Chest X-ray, PA view. Patient: 63 years old, sex M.
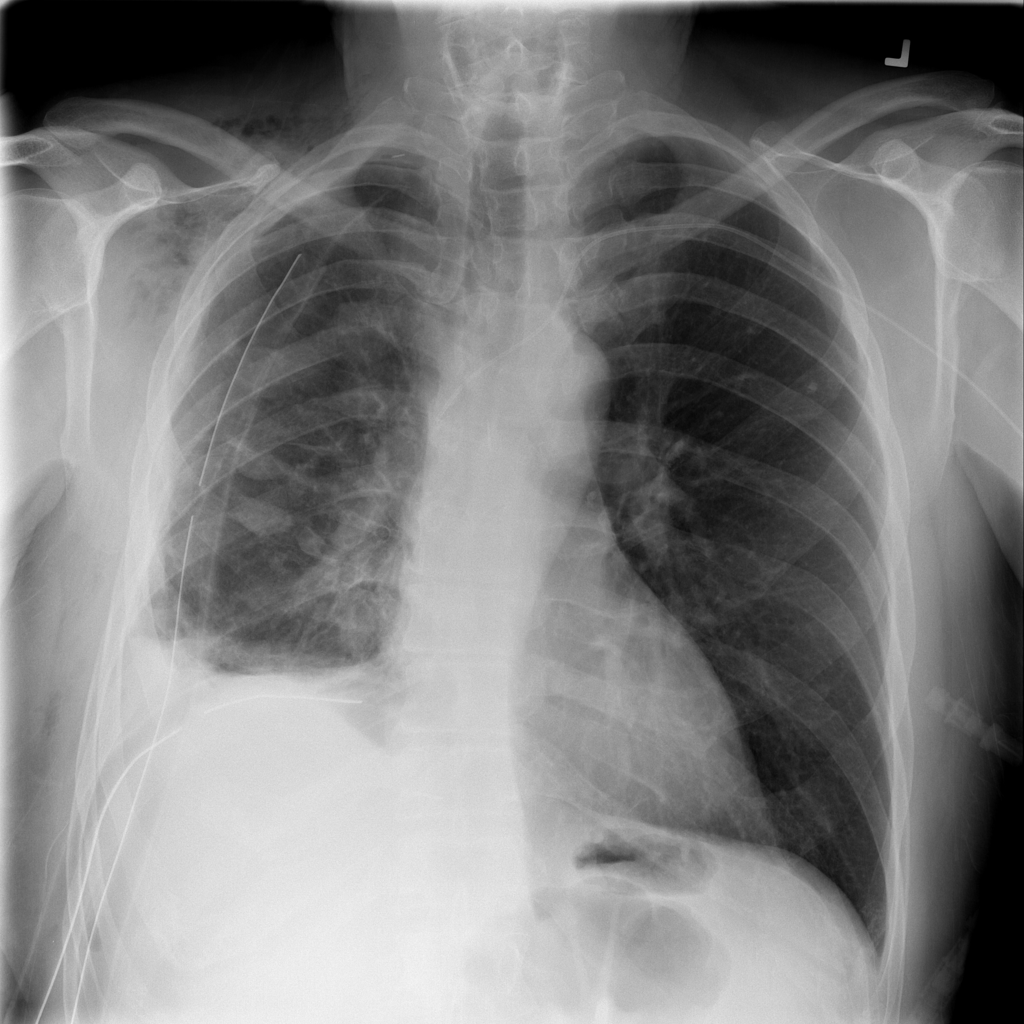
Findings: Pleural_Thickening